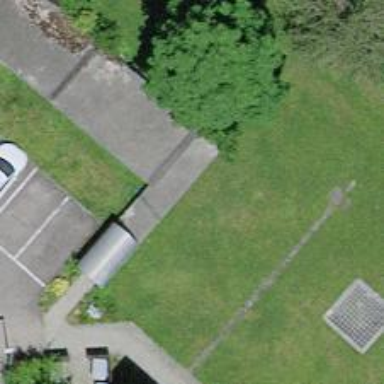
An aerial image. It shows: Parking entrance.